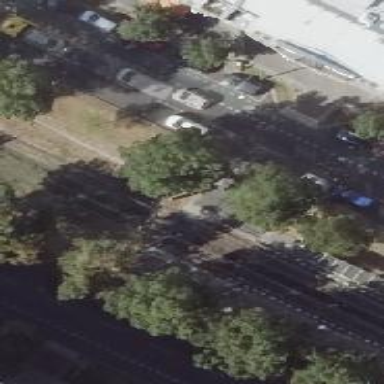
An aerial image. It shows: Tram railway line with electrified contact line.